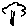
Label: tree